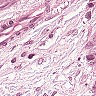
Metastatic tissue present: yes